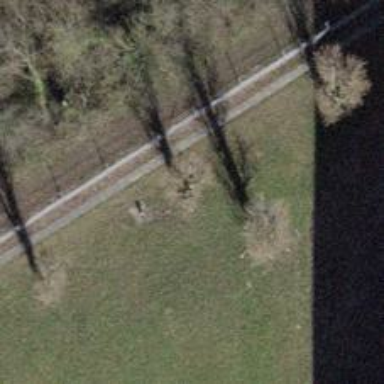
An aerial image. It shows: Row of deciduous broadleaved trees in garden setting.